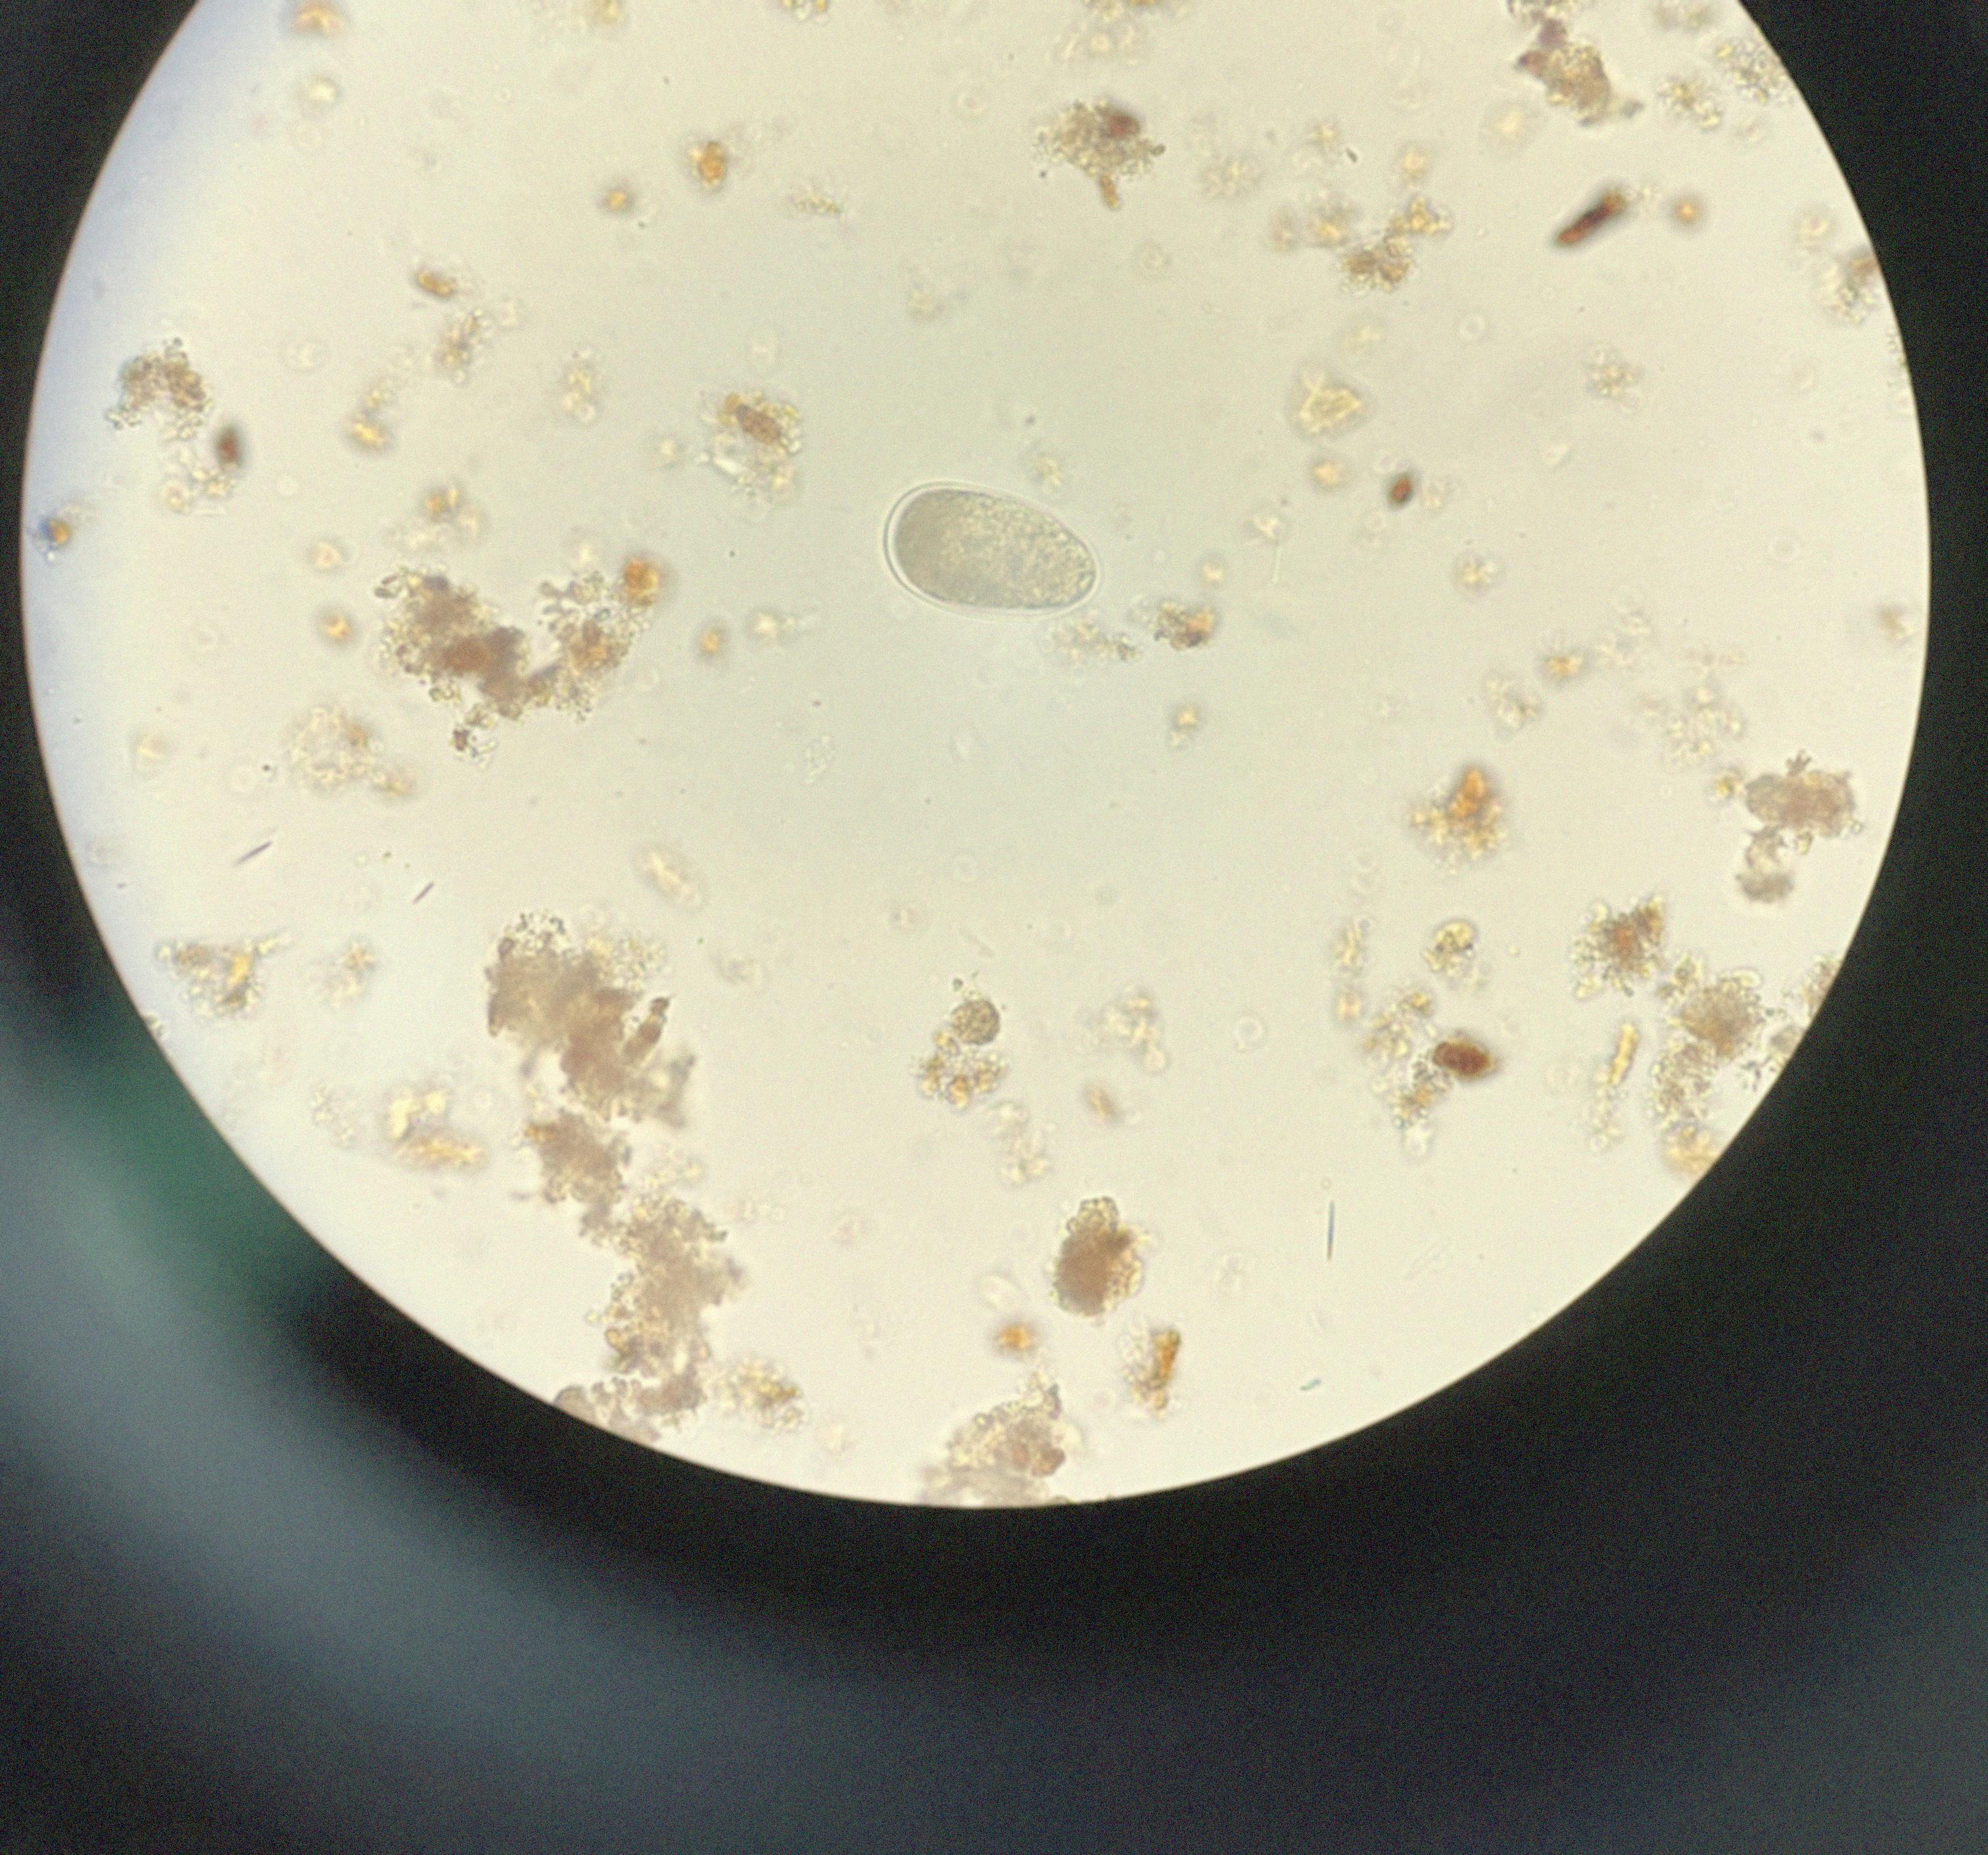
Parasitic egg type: Hookworm egg